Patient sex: M
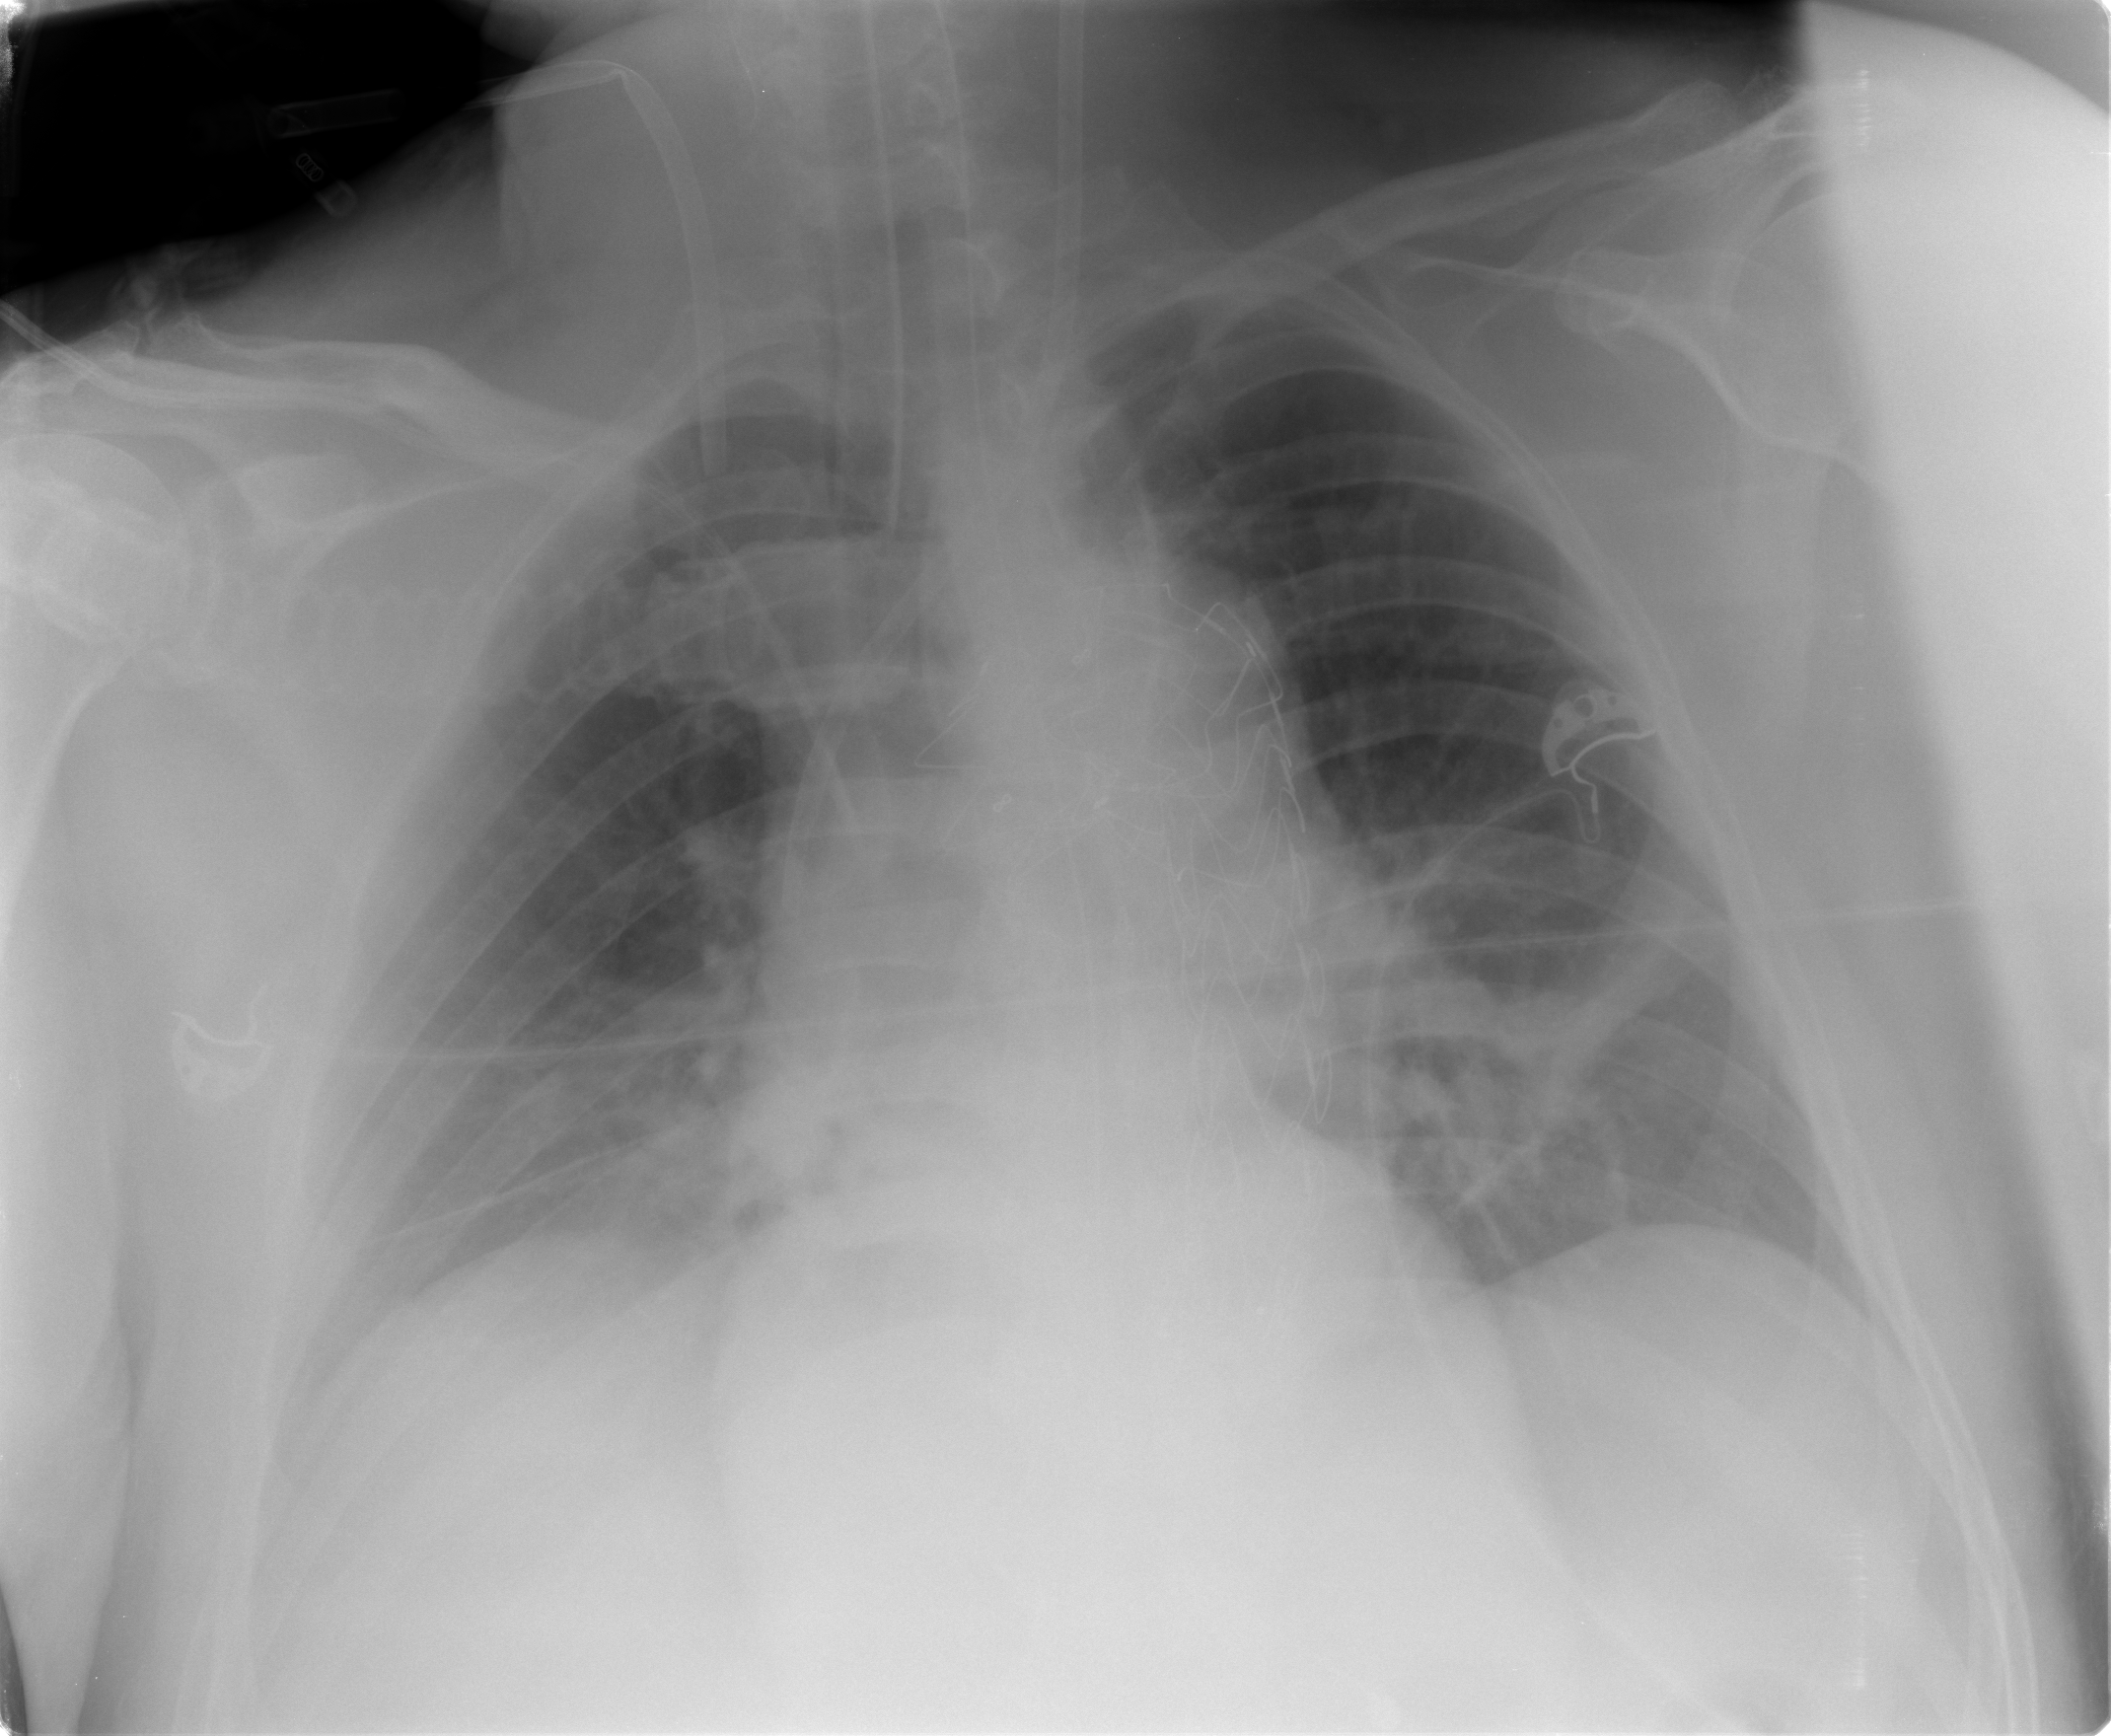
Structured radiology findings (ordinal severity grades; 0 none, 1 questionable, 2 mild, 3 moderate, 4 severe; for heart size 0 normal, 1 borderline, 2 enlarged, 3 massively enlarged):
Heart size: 2
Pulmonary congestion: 2
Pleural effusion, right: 2
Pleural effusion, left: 0
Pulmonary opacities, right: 3
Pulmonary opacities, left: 2
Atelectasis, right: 2
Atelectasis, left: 2